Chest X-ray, PA view. Patient: 47 years old, sex F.
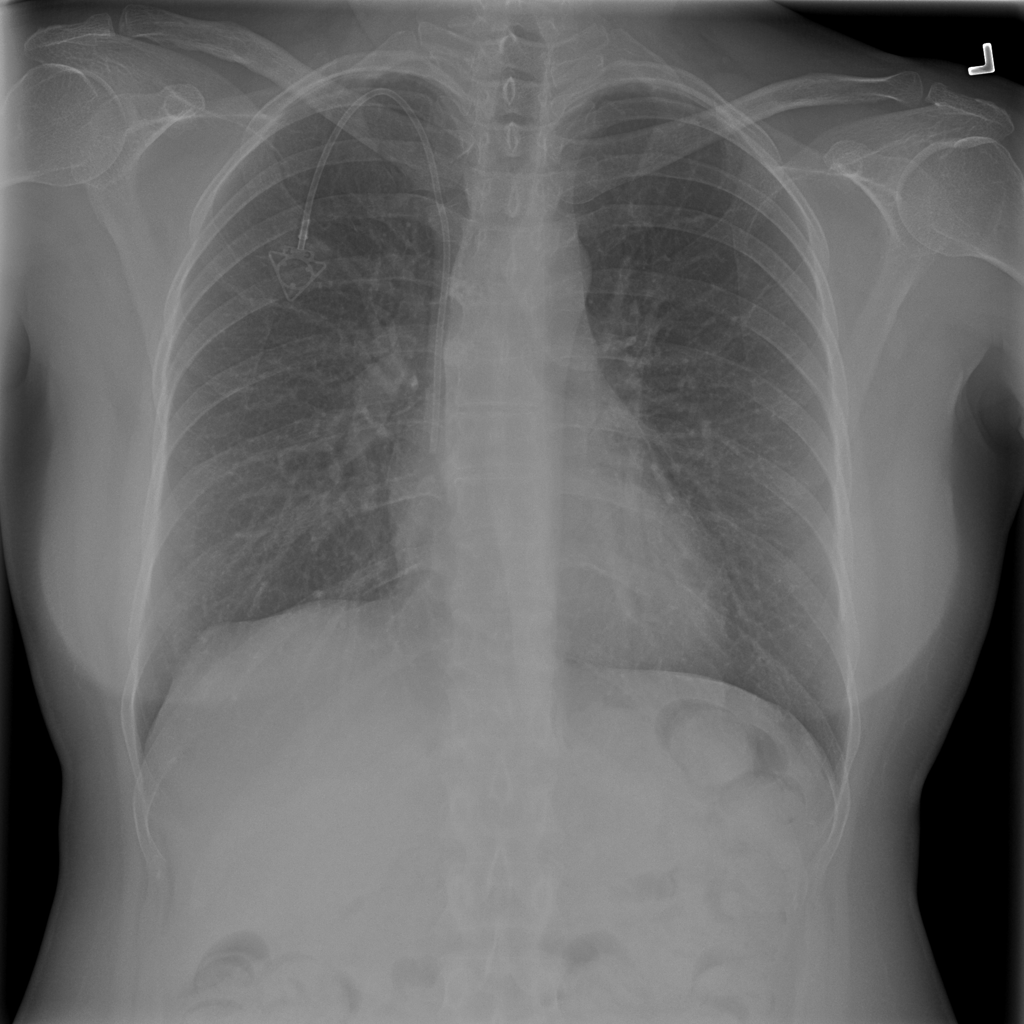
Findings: No Finding